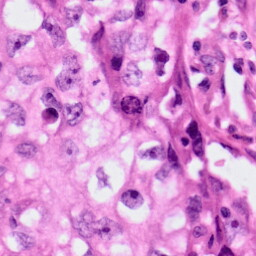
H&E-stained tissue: Lung